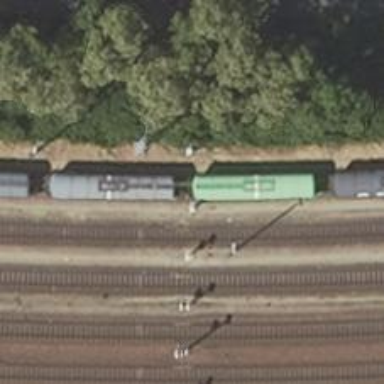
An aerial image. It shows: Rail siding with electrified contact lines for trains.